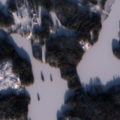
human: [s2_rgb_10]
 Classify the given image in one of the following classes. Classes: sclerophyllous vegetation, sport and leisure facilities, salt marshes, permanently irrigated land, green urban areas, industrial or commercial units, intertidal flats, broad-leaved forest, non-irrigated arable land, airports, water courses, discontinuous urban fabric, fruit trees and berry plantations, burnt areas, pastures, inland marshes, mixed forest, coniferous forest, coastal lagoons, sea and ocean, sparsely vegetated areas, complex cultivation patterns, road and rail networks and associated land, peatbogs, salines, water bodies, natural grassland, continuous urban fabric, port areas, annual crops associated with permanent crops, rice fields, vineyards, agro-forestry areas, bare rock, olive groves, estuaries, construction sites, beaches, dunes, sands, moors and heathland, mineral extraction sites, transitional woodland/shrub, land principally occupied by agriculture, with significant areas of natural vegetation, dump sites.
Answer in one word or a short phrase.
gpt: land principally occupied by agriculture, with significant areas of natural vegetation, coniferous forest, mixed forest, water bodies